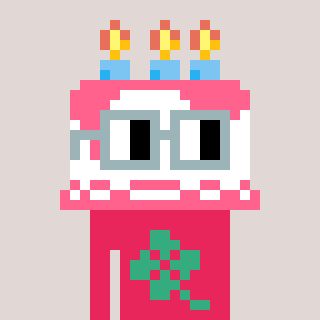
a pixel art character with square dark gray glasses, a cake-shaped head and a redpinkish-colored body on a warm background